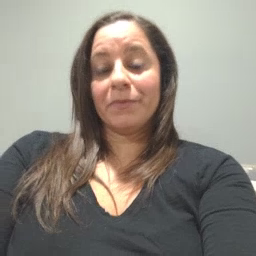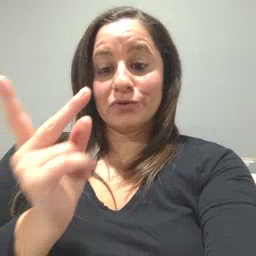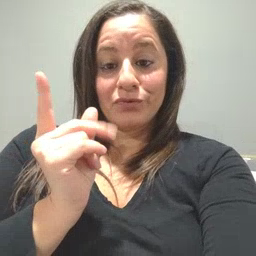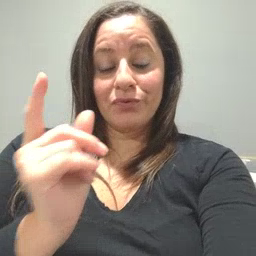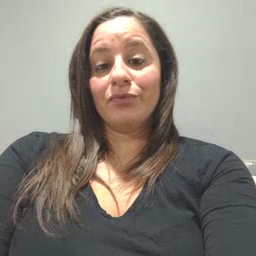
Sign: dog